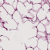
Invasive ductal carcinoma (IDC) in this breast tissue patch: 0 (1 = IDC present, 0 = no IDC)